Aerial crown-view tile of a tropical tree (Barro Colorado Island, Panama), acquired 20240813:
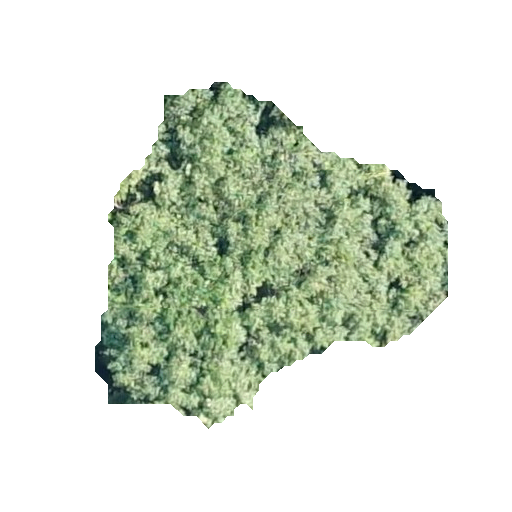
Species: Protium stevensonii
GBIF accepted scientific name: Tetragastris panamensis
Crown area: 118.964 m²